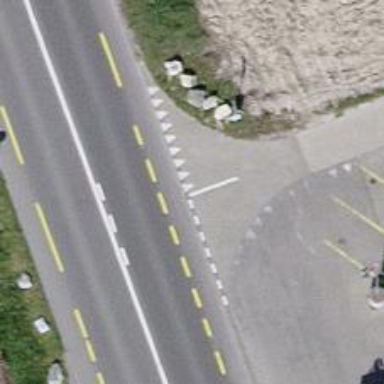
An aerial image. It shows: Road with "give way" sign.